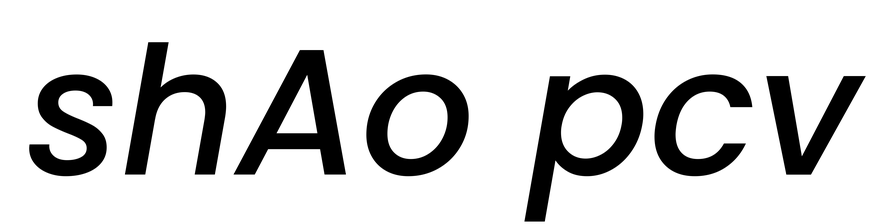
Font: Poppins-MediumItalic